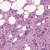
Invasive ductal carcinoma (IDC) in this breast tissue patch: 1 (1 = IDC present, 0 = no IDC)